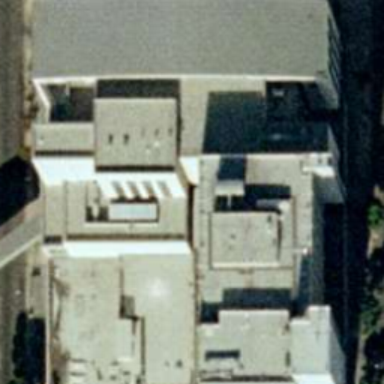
Many buildings are crowded together .